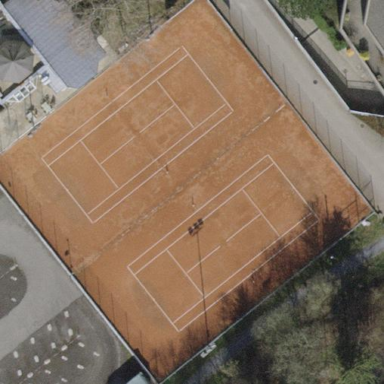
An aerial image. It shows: Tennis court on pitch designated for leisure land.